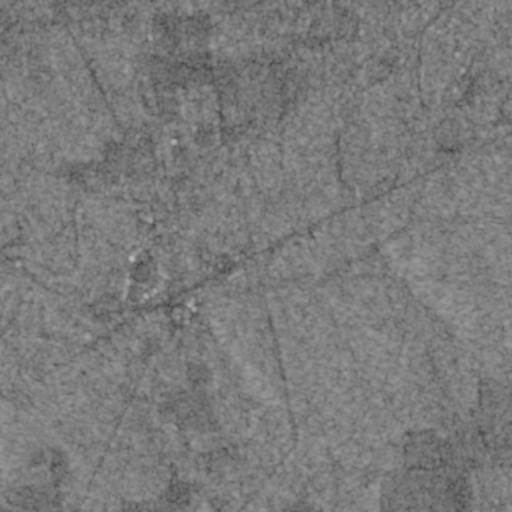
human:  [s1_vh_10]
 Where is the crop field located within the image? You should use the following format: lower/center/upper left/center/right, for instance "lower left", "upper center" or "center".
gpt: The crop field is located in the lower of the image.
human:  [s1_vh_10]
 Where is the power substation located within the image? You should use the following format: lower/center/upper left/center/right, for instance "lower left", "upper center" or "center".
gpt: The power substation is located in the center left of the image.
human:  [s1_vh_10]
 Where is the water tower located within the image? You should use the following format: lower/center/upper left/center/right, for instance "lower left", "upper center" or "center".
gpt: The water tower is located in the lower center of the image.
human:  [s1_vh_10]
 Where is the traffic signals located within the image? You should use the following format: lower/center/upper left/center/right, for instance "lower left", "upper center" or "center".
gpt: The traffic signals is located in the center left of the image.
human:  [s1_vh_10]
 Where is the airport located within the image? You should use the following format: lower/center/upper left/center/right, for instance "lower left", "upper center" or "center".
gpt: There is no airport in the image.

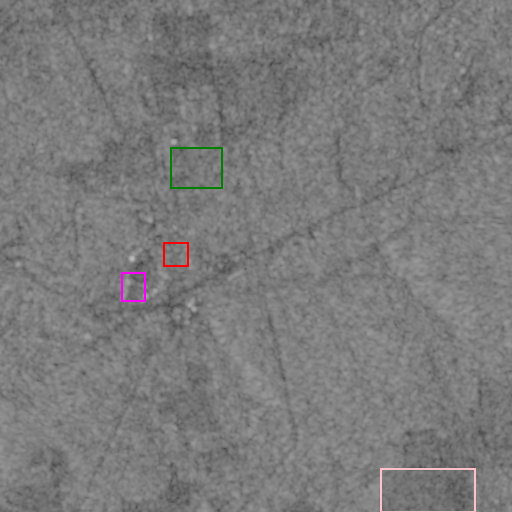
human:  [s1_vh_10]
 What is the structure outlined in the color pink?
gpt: The structure outlined in pink is a crop field.
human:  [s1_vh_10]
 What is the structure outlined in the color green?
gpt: The structure outlined in green is a park.
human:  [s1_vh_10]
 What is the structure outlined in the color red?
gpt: The structure outlined in red is a power substation.
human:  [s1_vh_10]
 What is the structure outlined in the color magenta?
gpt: The structure outlined in magenta is a building.
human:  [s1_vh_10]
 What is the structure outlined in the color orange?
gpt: There is no orange outline.